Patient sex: M
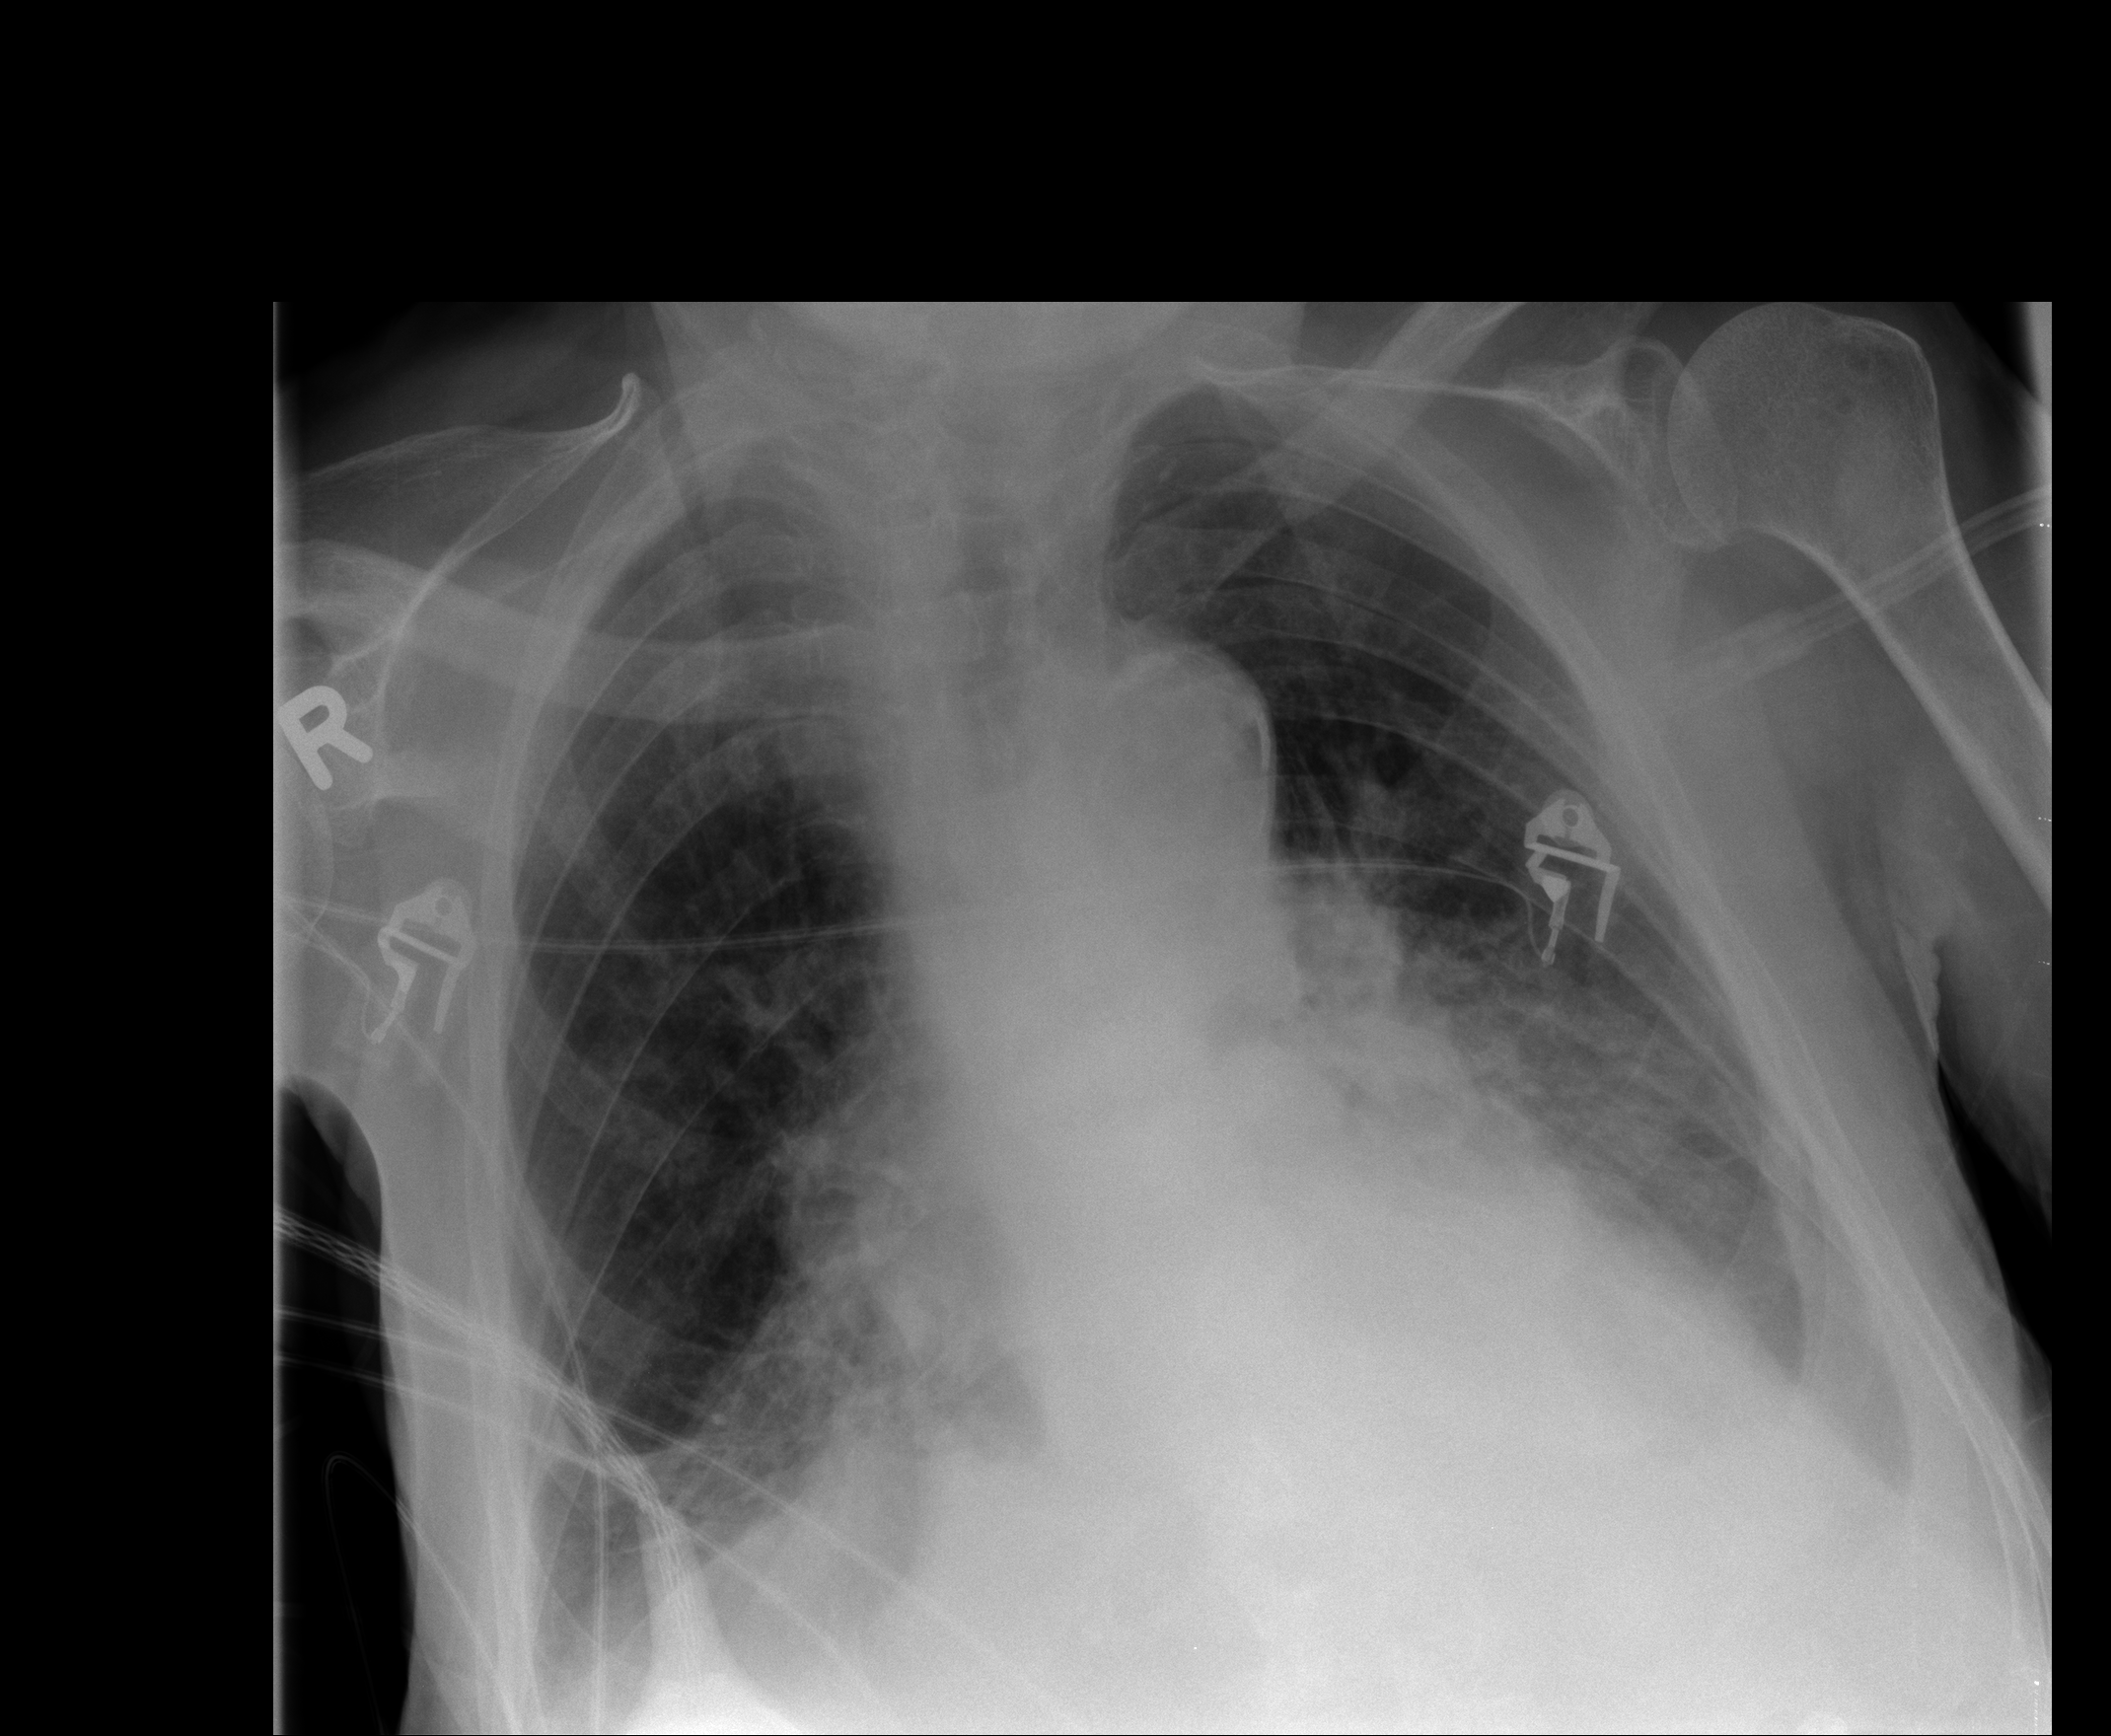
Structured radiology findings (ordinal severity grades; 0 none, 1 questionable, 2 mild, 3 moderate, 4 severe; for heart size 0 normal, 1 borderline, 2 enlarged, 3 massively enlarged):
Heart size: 2
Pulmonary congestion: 2
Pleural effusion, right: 2
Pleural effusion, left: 1
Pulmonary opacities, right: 1
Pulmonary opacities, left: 2
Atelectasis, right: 3
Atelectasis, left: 2